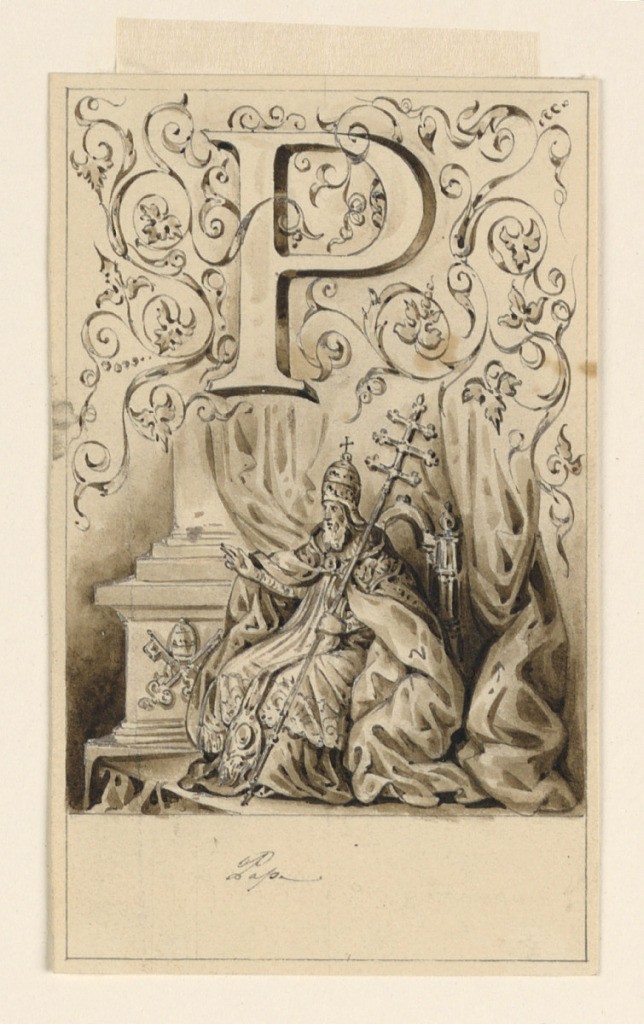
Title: Design for the Letter P of a Pictoral Alphabet: Pope
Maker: Victor Vincent Adam, French, 1801 – 1866
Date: ca. 1830
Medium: Graphite, pen and bistre ink, brush and ink wash, with white heightening on cream paper
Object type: Drawing
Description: Letter above, flanked by intertwining rinceau. A Popoe in pontificalibus is seen seated in the act of blessing.